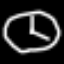
Label: clock